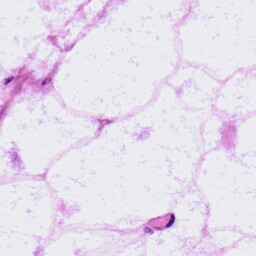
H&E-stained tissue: LymphNode